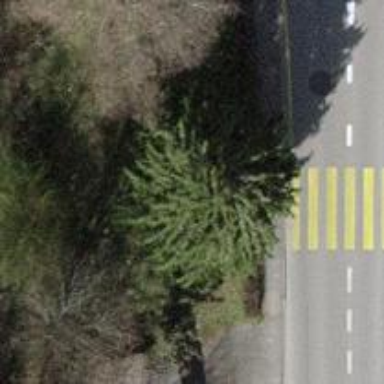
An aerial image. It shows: Evergreen tree with needle-leaved leaves.